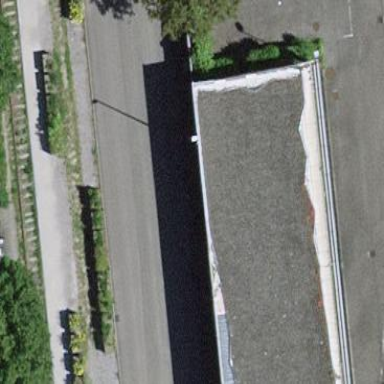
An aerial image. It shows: Service building.